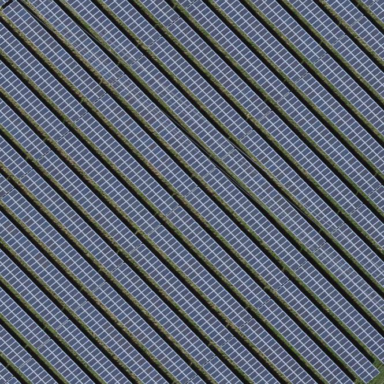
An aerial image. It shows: Solar photovoltaic panel generator.